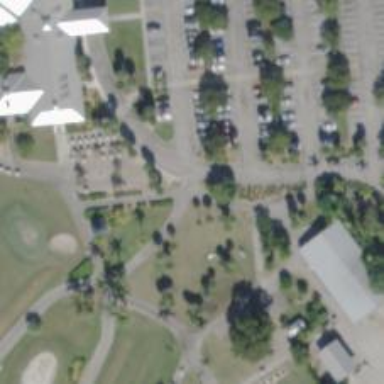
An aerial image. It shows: Path for golf carts.